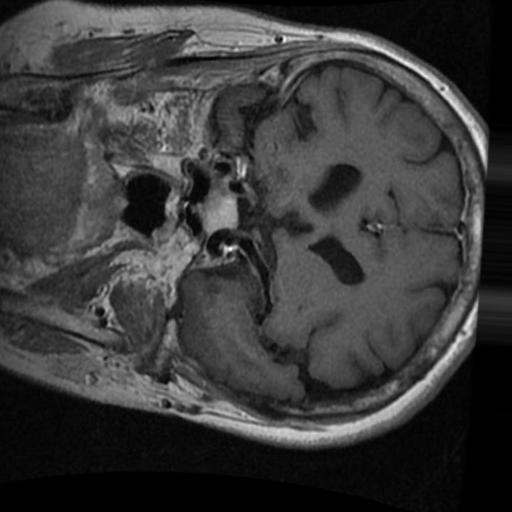
Label: brain_tumor